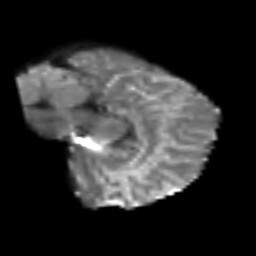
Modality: T2w
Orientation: sagittal
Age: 39
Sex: female
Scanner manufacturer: siemens
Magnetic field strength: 3 T
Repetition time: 6.1 s
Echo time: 0.101 s